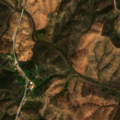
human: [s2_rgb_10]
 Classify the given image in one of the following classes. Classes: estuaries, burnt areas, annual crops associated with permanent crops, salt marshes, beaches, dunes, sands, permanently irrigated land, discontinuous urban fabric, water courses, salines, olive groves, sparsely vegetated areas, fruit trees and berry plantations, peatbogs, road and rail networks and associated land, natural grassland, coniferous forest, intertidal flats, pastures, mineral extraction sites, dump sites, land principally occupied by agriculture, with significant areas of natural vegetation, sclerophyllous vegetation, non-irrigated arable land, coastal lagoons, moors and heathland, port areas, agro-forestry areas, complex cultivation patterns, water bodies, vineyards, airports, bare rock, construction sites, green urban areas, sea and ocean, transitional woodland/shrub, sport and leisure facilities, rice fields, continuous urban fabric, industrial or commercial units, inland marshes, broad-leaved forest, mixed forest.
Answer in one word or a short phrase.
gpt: land principally occupied by agriculture, with significant areas of natural vegetation, agro-forestry areas, broad-leaved forest, sclerophyllous vegetation, transitional woodland/shrub